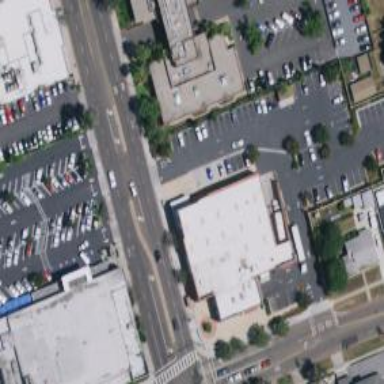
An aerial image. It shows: Pharmacy providing healthcare services.